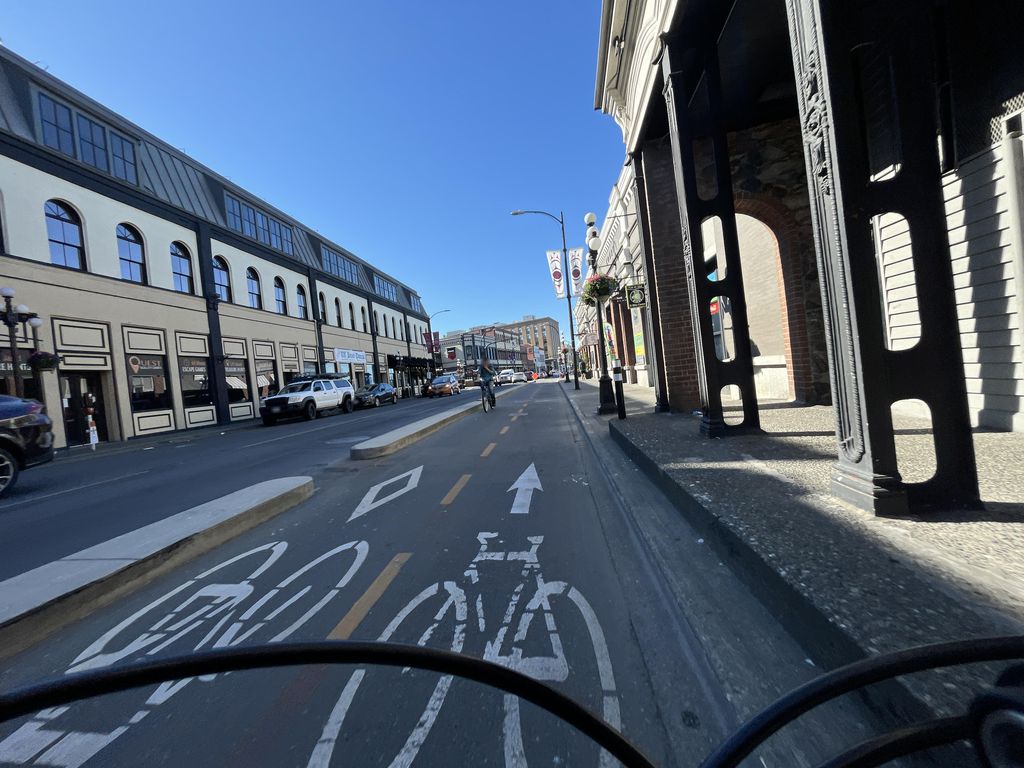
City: victoria